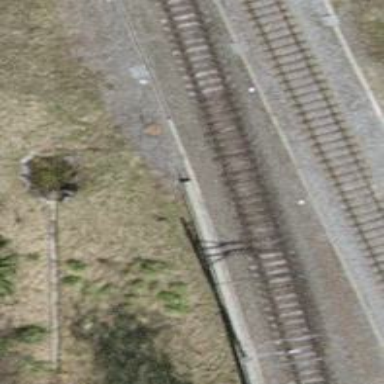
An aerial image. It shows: Railway with electrified contact lines running on embankment.